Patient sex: F
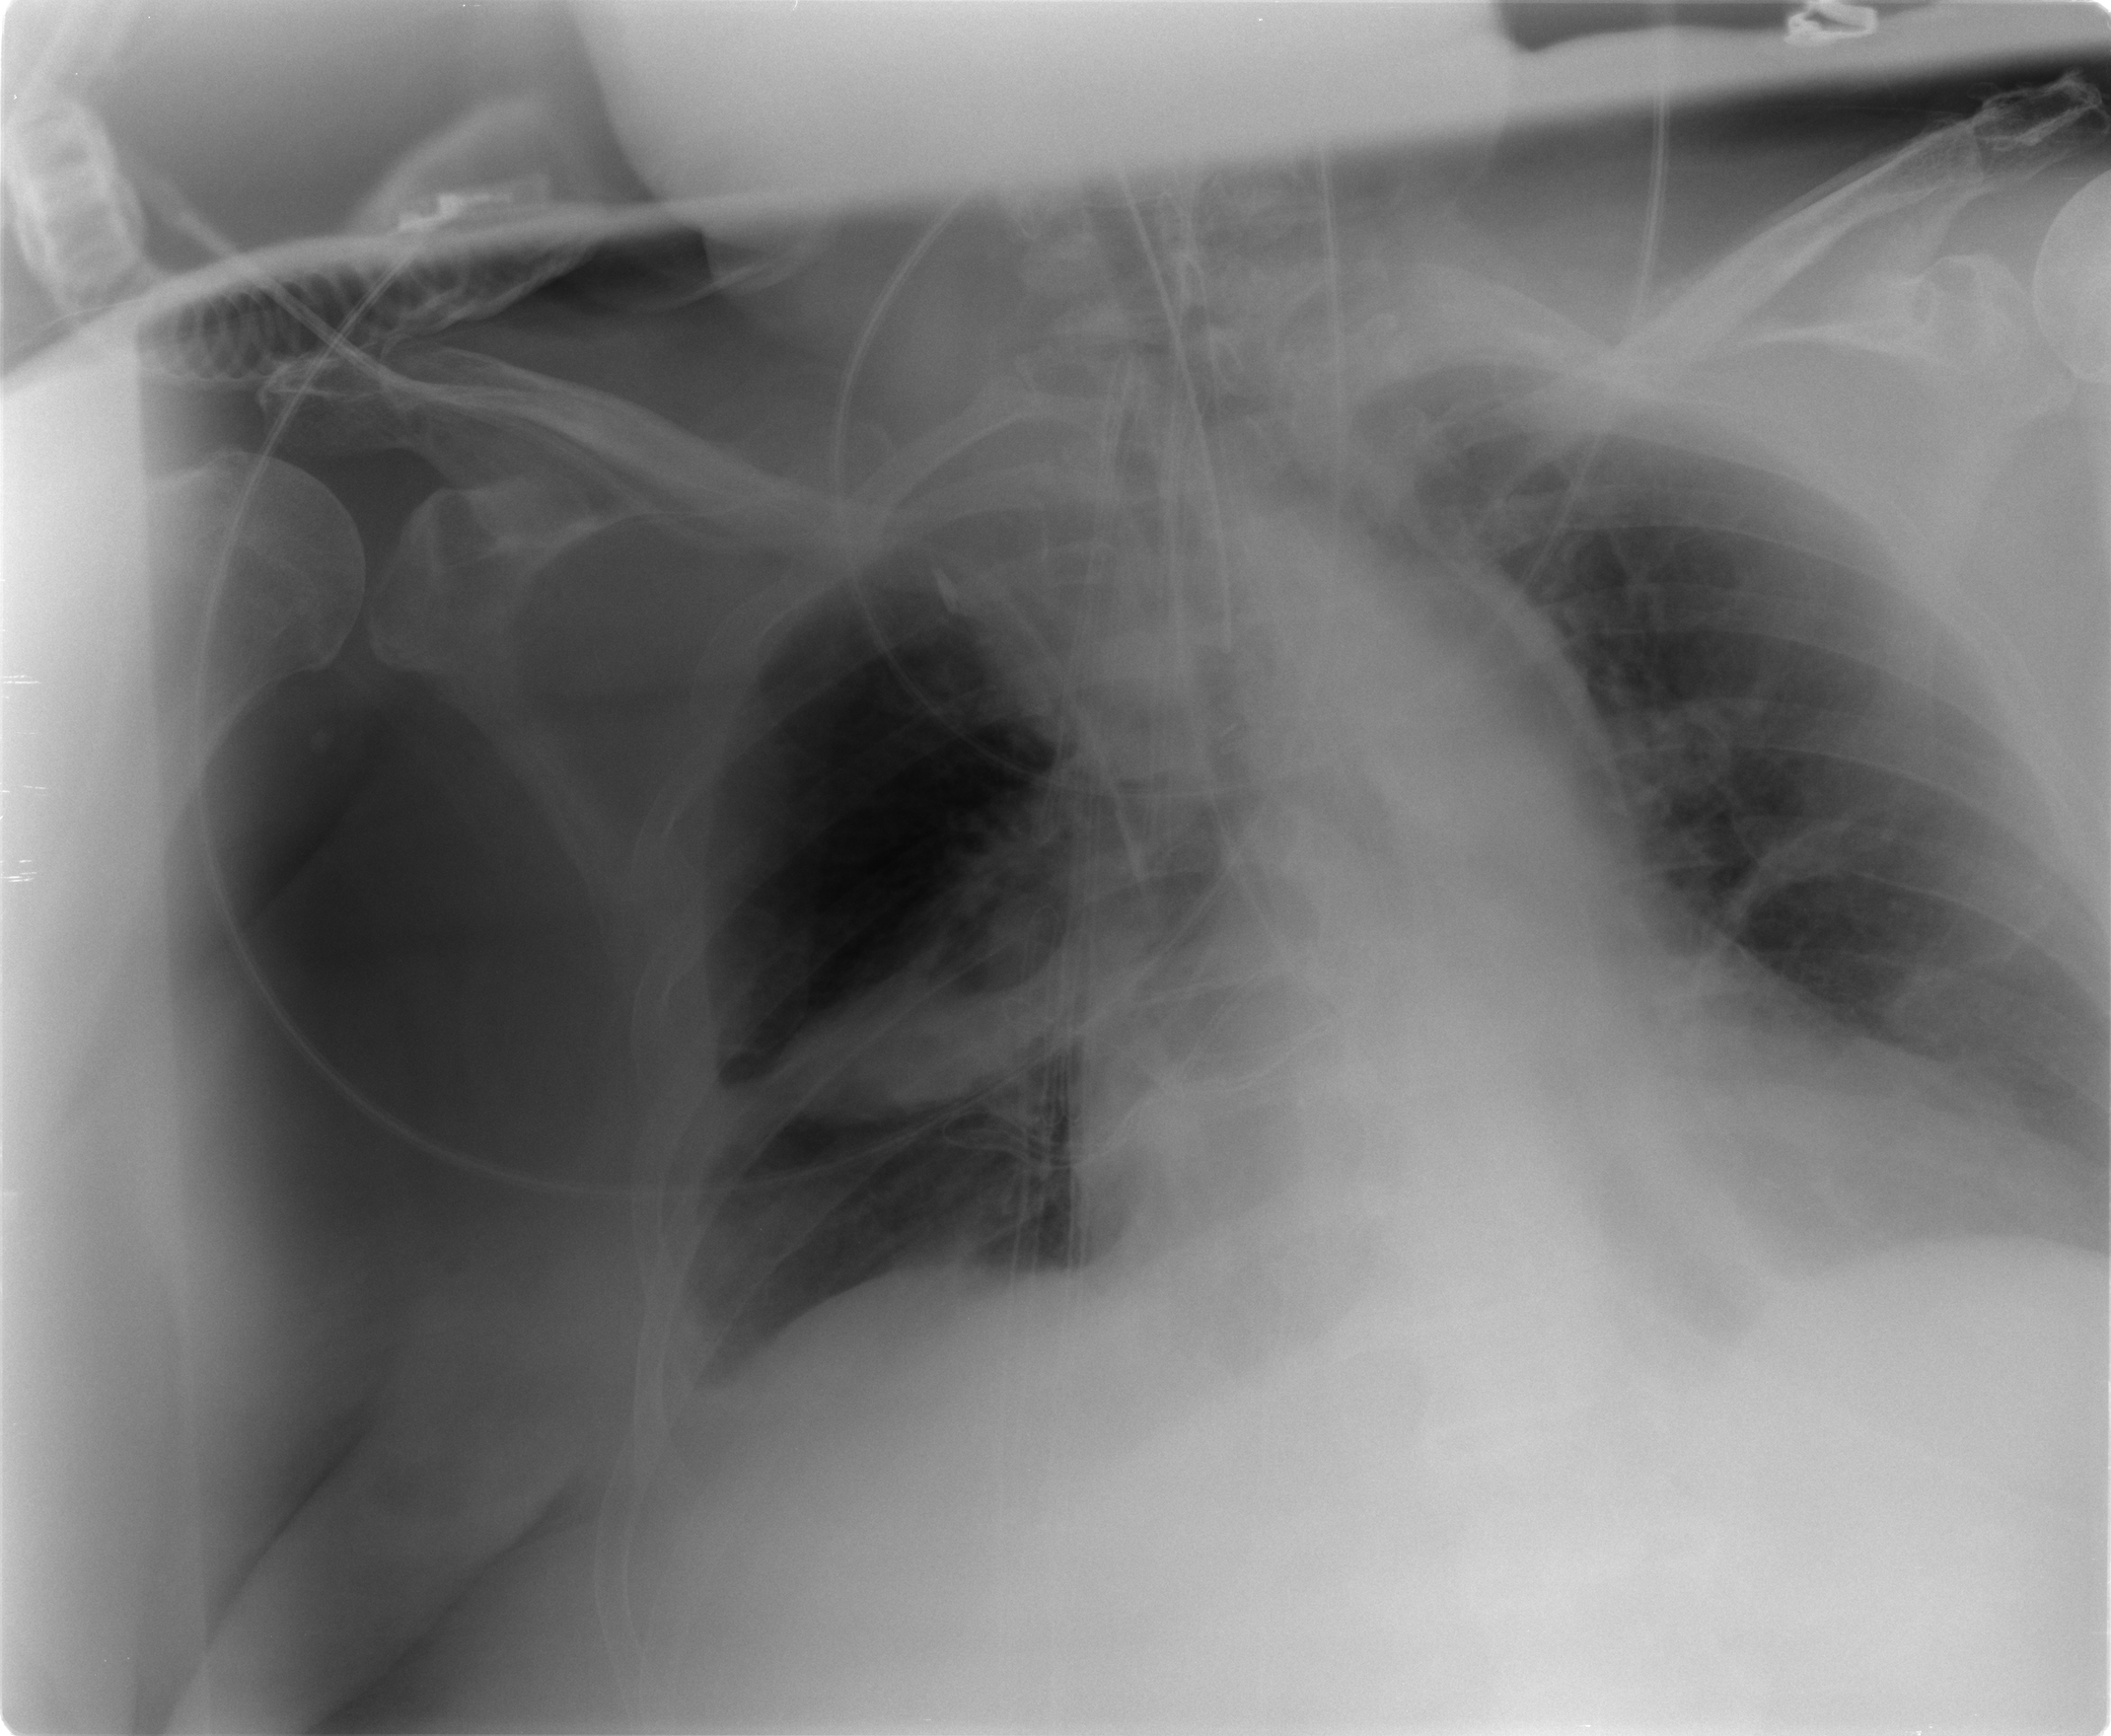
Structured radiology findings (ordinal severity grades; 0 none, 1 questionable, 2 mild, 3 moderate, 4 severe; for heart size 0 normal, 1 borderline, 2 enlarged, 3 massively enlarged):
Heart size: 2
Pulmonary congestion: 2
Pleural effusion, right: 2
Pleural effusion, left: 0
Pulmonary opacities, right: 0
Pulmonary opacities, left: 0
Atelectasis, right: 2
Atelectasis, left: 2